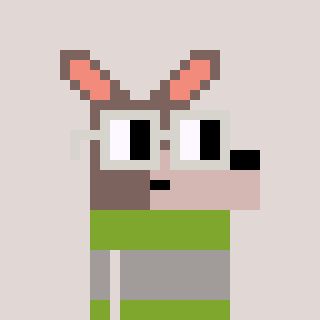
a pixel art character with square light gray glasses, a kangaroo-shaped head and a slimegreen-colored body on a warm background